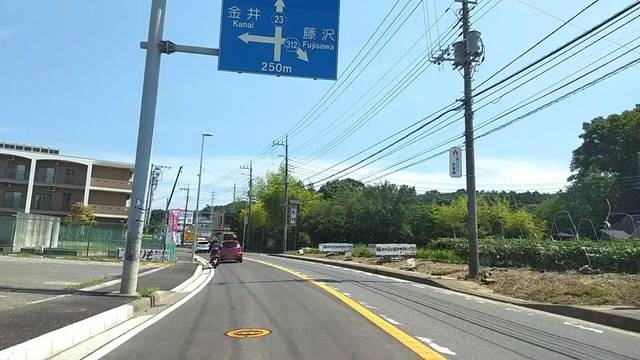
Region: Japan
Coordinates: 35.366, 139.519